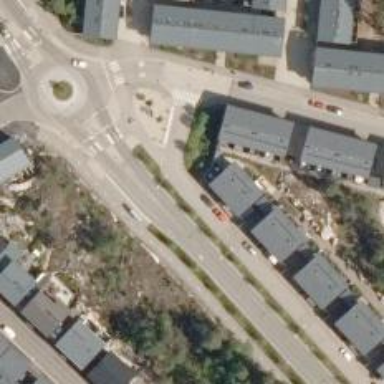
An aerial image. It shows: Asphalt cycleway with crossing.